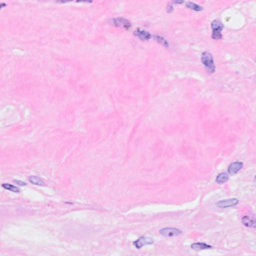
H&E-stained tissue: Breast